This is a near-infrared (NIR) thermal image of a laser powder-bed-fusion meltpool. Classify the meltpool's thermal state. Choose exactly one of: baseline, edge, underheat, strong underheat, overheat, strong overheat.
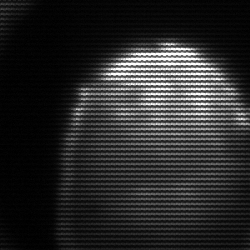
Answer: edge